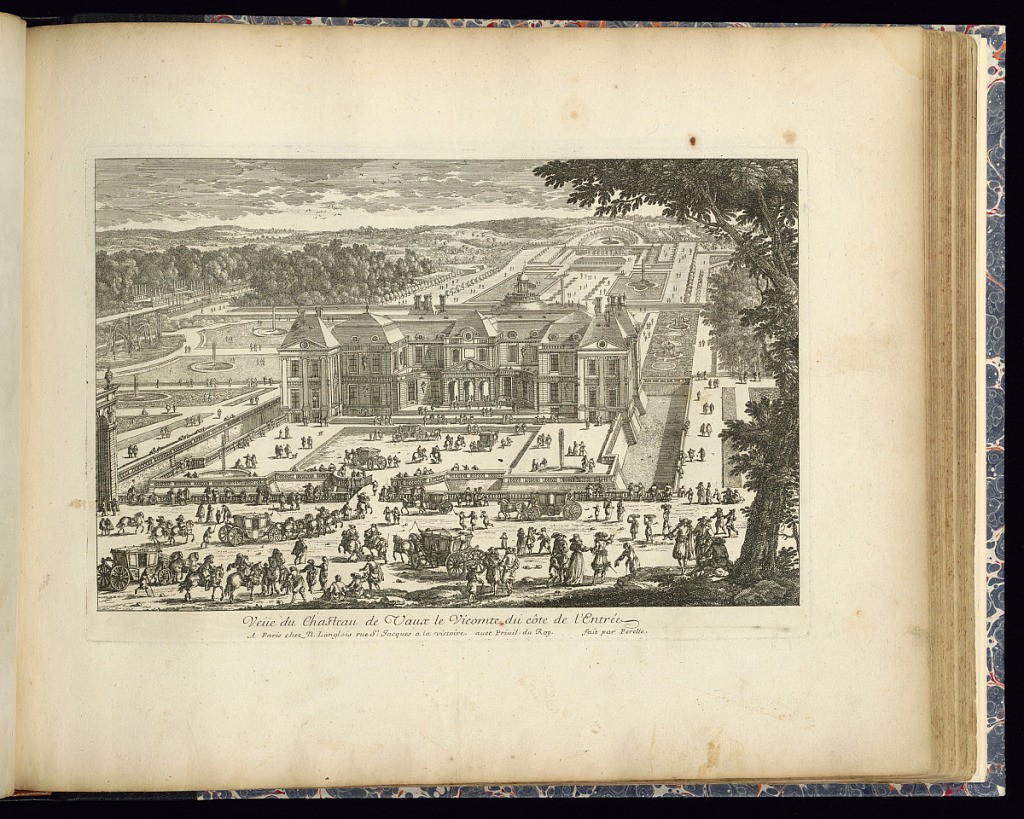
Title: Veüe du Chasteau de Vaux le Vicomte du côte de l’Entrée
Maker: Gabriel Perelle, French, 1604–1677
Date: late 17th century
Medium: Etching on laid paper
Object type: Print
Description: Bird's-eye view of the chateau of Vaux le Vicomte in France, from its front façade view with courtyard, surrounding moat and formal gardens featuring fountains, basins, jets of water, parterre planting, avenues, and trees. Figures throughout the grounds. Figures, horseman, and horse drawn carriages arriving in the foreground from the road and in the courtyard. The plate is titled and signed.